九年级 · 组合几何学
如图所示, F, E, G, H 分别在矩形 $A B C D$ 的四边上, 连接 $E F, G H$, 且 $E F / / G H$, $A H=B F$. 若 $A D=3, E F+G H=\sqrt{34}$, 则 $\tan \angle D G H=$

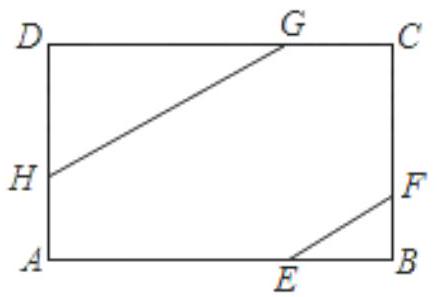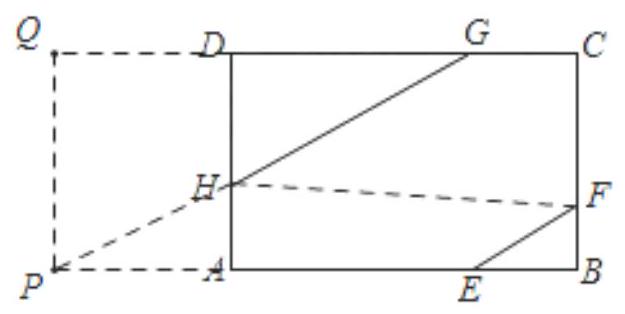
答案: 【分析】先延长 $\mathrm{GH}$ 交 $\mathrm{BA}$ 的延长线于 $\mathrm{P}$, 连 $\mathrm{HF}$, 过 $\mathrm{P}$ 作 $\mathrm{PQ} \perp \mathrm{CD}$, 交 $\mathrm{CD}$ 的延长线于 $Q$,根据四边形 $\mathrm{PEFH}$ 为平行四边形, 即可得出 $\mathrm{PG}=\mathrm{PH}+\mathrm{HG}=\mathrm{EF}+\mathrm{GH}=\sqrt{34}$, 在 Rt $\triangle \mathrm{PQG}$ 中, 由勾股定理得 QG 的长, 最后根据解直角三角形即可得到 $\tan \angle \mathrm{DGH}$ 的值.

解: 如图, 延长 $\mathrm{GH}$ 交 $\mathrm{BA}$ 的延长线于 $\mathrm{P}$, 连 $\mathrm{HF}$,

$\because A H=B F, \quad A H / / B F$,

$\therefore$ 四边形 PEFH 为平行四边形,

$\therefore E F=P H$,
$\therefore \mathrm{PG}=\mathrm{PH}+\mathrm{HG}=\mathrm{EF}+\mathrm{GH}=\sqrt{34}$,

如图, 过 $P$ 作 $P Q \perp C D$, 交 $C D$ 的延长线于 $Q$,

$\therefore P Q=A D=3$,

在 Rt $\triangle \mathrm{PQG}$ 中, 由勾股定理得 $\mathrm{QG}=\sqrt{\mathrm{PG}^{2}-P Q^{2}}=5$,

$\therefore \tan \angle \mathrm{DGH}=\frac{\mathrm{PQ}}{\mathrm{QG}}=\frac{3}{5}$,

故答案为: $\frac{3}{5}$.